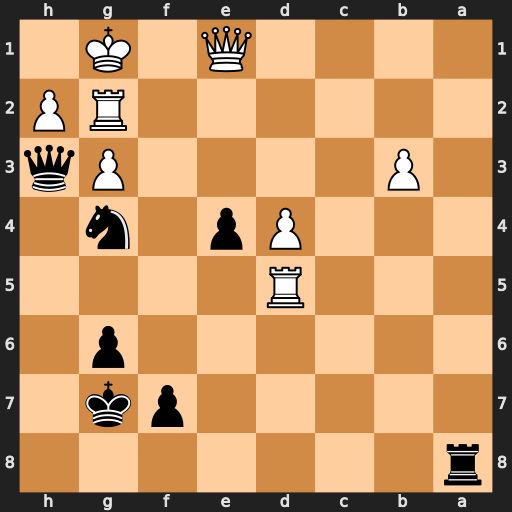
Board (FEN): r7/5pk1/6p1/3R4/3Pp1n1/1P4Pq/6RP/4Q1K1
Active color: b
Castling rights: -
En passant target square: -
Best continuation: Ne3 Re2 Nxd5